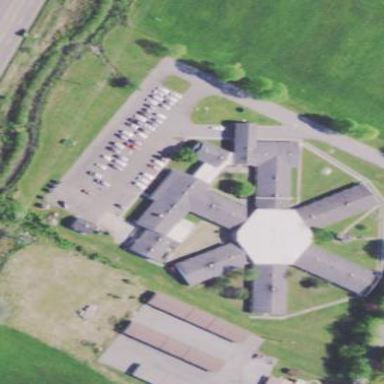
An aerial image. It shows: Nursing home.